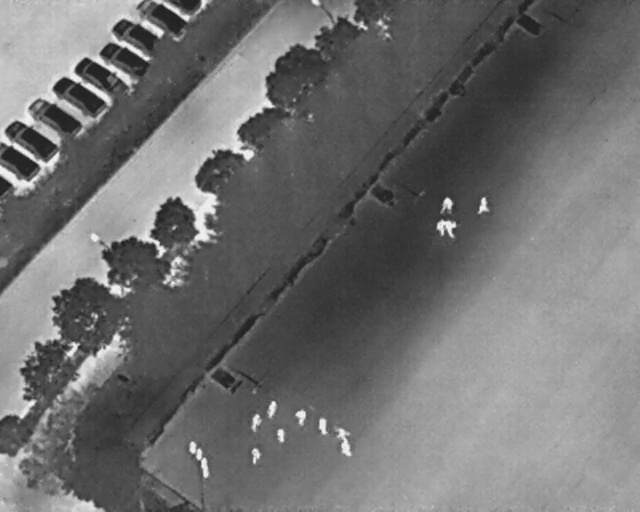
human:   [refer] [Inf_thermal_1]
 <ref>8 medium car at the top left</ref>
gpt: <box>[[2, 21, 6, 32, 39], [6, 16, 10, 28, 33], [10, 12, 14, 24, 36], [13, 8, 18, 21, 33], [17, 6, 21, 16, 34], [19, 2, 23, 12, 34], [21, -1, 28, 9, 2], [27, -2, 30, 5, 2]]</box>

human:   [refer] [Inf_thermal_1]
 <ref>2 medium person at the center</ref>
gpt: <box>[[68, 38, 71, 41, 8], [67, 43, 70, 45, 177]]</box>

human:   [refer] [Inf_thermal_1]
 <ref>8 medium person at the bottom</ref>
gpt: <box>[[40, 78, 43, 80, 5], [45, 80, 48, 82, 5], [48, 82, 51, 84, 172], [52, 83, 54, 86, 172], [52, 86, 55, 88, 172], [42, 84, 45, 86, 172], [38, 81, 41, 83, 4], [38, 87, 41, 90, 4]]</box>

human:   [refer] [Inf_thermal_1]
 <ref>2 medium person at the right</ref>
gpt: <box>[[73, 38, 77, 41, 8], [68, 43, 72, 46, 177]]</box>